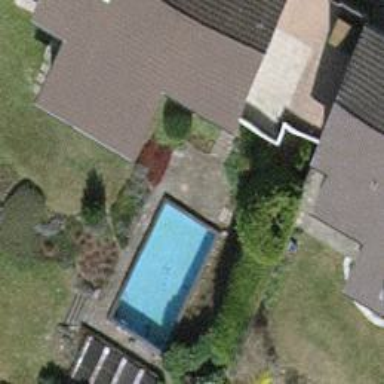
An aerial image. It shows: Swimming pool located in leisure land.